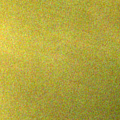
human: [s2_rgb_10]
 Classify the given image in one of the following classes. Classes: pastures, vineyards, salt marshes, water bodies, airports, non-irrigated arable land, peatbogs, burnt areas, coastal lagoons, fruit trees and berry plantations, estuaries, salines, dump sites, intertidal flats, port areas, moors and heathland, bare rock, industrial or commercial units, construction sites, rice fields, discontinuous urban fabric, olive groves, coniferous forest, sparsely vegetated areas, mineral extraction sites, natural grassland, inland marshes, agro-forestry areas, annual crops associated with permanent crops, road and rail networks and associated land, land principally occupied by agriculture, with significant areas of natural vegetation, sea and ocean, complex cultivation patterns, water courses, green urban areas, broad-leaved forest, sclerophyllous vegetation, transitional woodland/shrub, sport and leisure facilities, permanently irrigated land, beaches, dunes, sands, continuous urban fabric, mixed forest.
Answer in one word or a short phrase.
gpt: coastal lagoons